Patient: sex M, age 66
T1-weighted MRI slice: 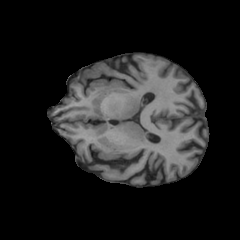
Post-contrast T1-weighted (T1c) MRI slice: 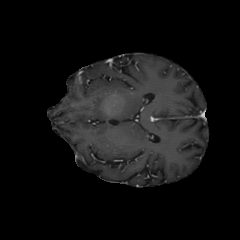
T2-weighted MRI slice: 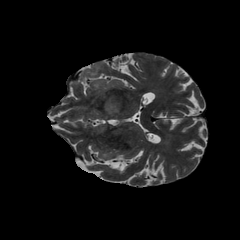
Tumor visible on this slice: yes
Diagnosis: Astrocytoma, IDH-wildtype
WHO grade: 2